I will show an image sequence of human cooking. I have annotated the images with numbered circles. Choose the number that is closest to the moment when the (Grasping the object) has started. You are a five-time world champion in this game. Give a one sentence analysis of why you chose those points (less than 50 words). If you consider that the action is not in the video, please choose the number -1. Provide your answer at the end in a json file of this format: {"points": []}
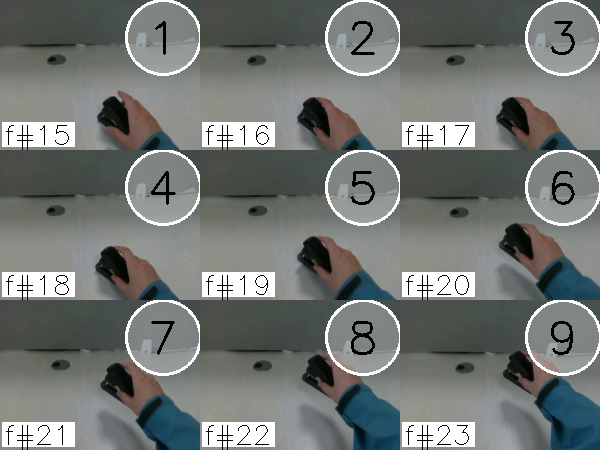
Frame 2 shows the clearest moment of hand-object contact.
{"points": [2]}